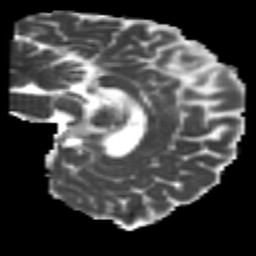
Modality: MD
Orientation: sagittal
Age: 24
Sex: male
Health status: healthy
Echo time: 0.074 s